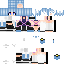
A female human skin with pale skin, wearing blonde long hair dressed in a blue tshirt and blue pants, featuring a closed mouth.